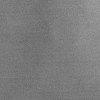
Atmospheric dust classification: dusty